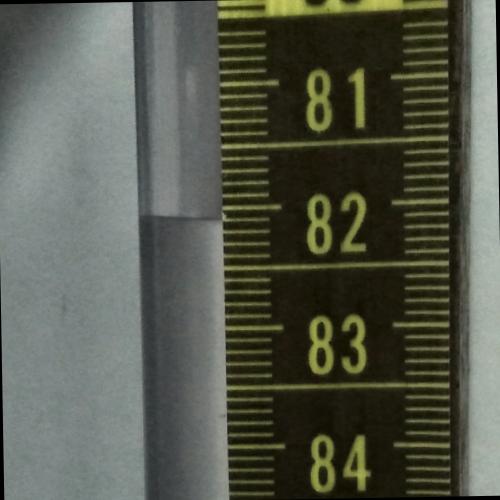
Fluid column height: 82.1 cm